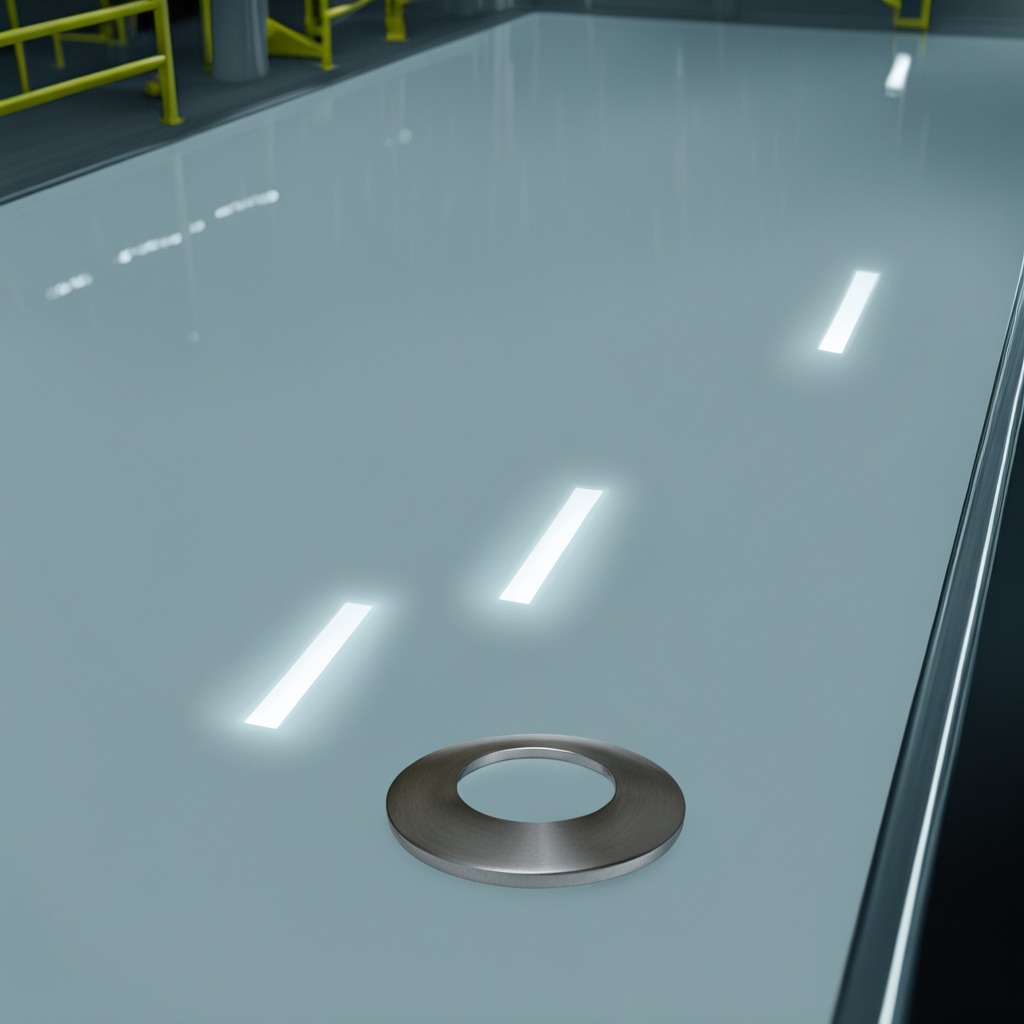
A flat metal washer is lying on the high-gloss table in a ship maintenance bay industrial lighting.